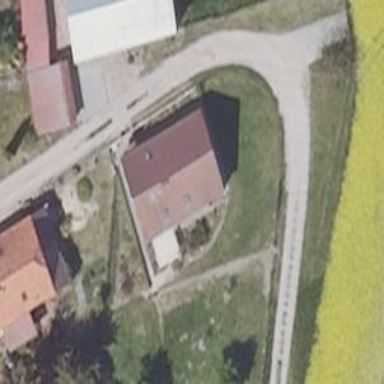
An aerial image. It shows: Simple and straightforward house.